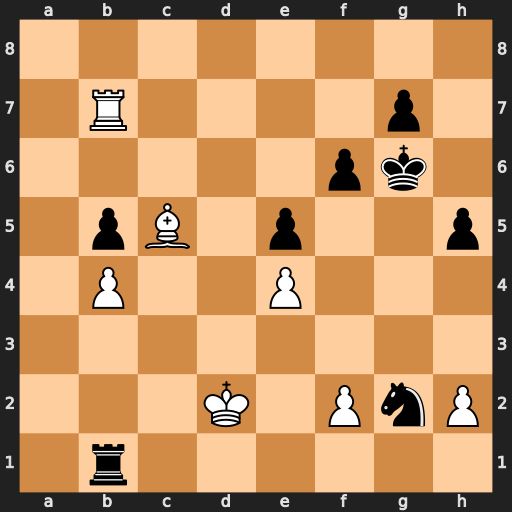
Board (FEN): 8/1R4p1/5pk1/1pB1p2p/1P2P3/8/3K1PnP/1r6
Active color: w
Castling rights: -
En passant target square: -
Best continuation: Bf8 Kg5 Rxg7+ Kf4 Rxg2